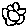
Label: flower